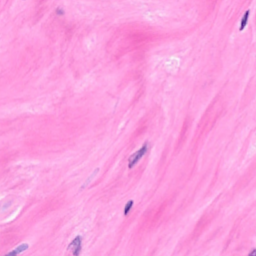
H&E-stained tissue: Breast